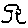
Label: tree